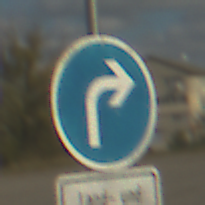
Verkehrszeichen: VorgeschriebeneFahrtrichtungRechts
Zusatzzeichen unten: BesondereFahrzeugeUndTransportgueter8
Umgebung: Outdoor, RoadRail
Tageszeit: MorningAfternoon
Wetter: PartlyCloudy
Licht: Natural
Jahreszeit: NotSpecified
Kontrast: HighContrast